Question: So here's the code:
'''
<button class="btn btn-default btn-test" style="width:200px; white-space:normal;" id="up-arrow-div" >
<div class="col-xs-2 arrow-up-div" style="font-size:30 !important">
<span class="glyphicon glyphicon-collapse-up arrow-up" style="font-size:30 !important"></span>
</div>
<div class="col-xs-10">
Contribute more to support Last Minute Gear!
</div>
</button>
'''
I've tried in 2 different places to make the glyphicon size bigger but to no avail. Output still looks like this:

Any thoughts?
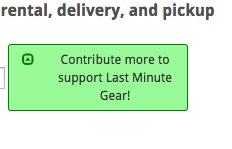
Answer: change this:
'<span class="glyphicon glyphicon-collapse-up arrow-up" style="font-size:30 !important"></span>'
to this:
'<span class="glyphicon glyphicon-collapse-up arrow-up" style="font-size:40px; !important"></span>'
It appears you forgot to define a measurement type so I added px for you.
Let me know if that works